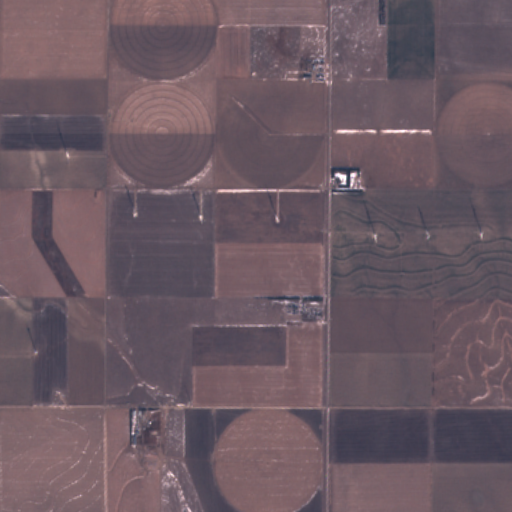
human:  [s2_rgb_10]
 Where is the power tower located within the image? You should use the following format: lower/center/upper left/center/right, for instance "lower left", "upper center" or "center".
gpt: The power tower is located in the lower left of the image.
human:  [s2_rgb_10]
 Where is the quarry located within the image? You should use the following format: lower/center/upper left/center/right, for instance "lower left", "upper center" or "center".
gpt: There is no quarry in the image.